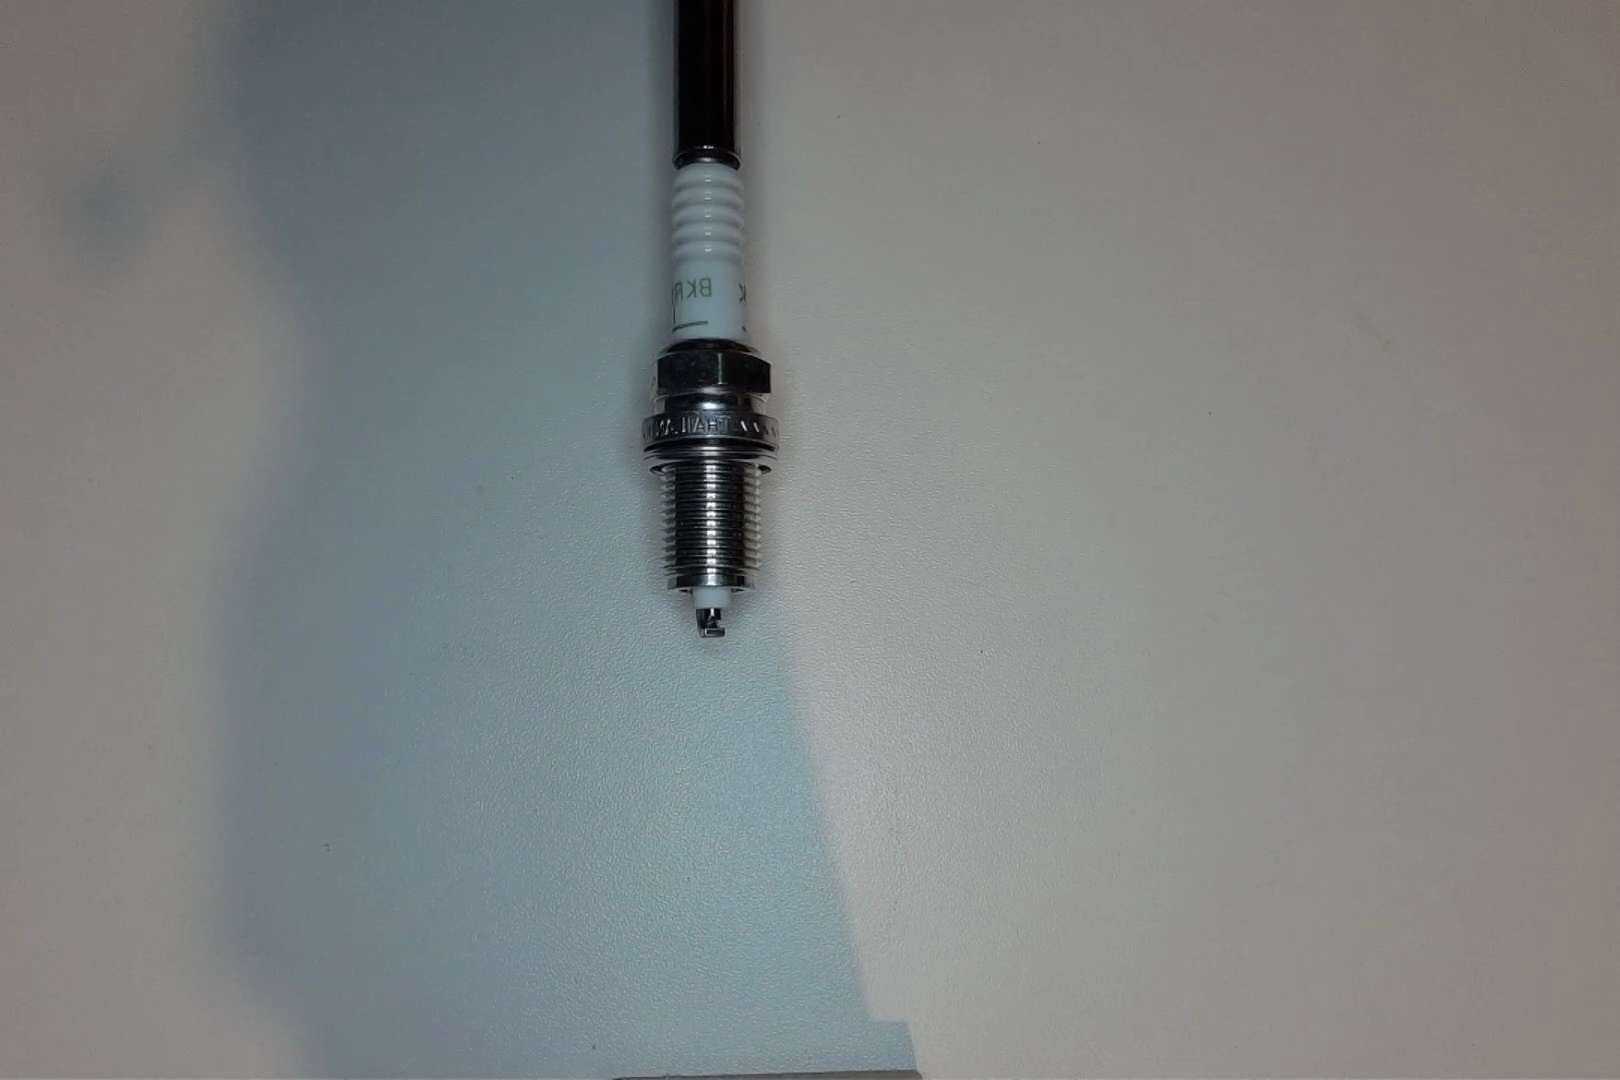
Label: normal